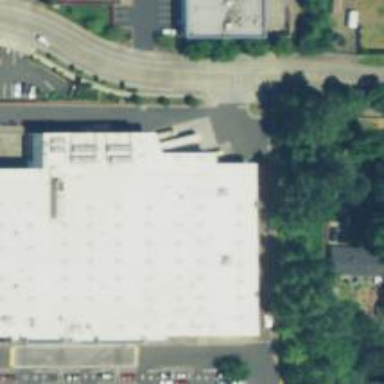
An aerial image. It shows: Supermarket located in building.